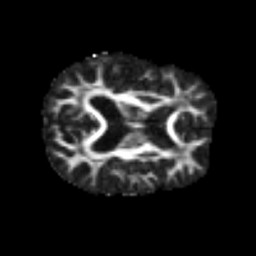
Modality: FA
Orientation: axial
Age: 58
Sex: male
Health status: ill
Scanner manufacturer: siemens
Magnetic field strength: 3 T
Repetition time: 8.7 s
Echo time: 0.11 s